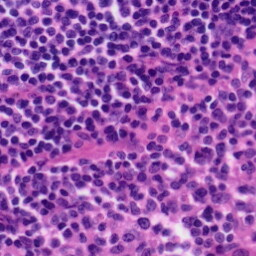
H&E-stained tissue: Tonsil